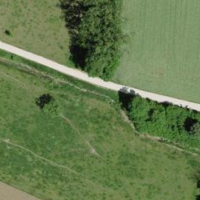
EUNIS habitat code: 25
Species observed at this site:
Halictus scabiosae
Coenonympha pamphilus
Bombus sylvarum
Chiasmia clathrata
Apis mellifera
Bombus humilis